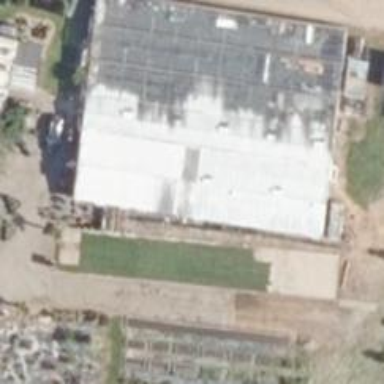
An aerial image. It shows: Area dedicated to greenhouse horticulture.